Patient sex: F
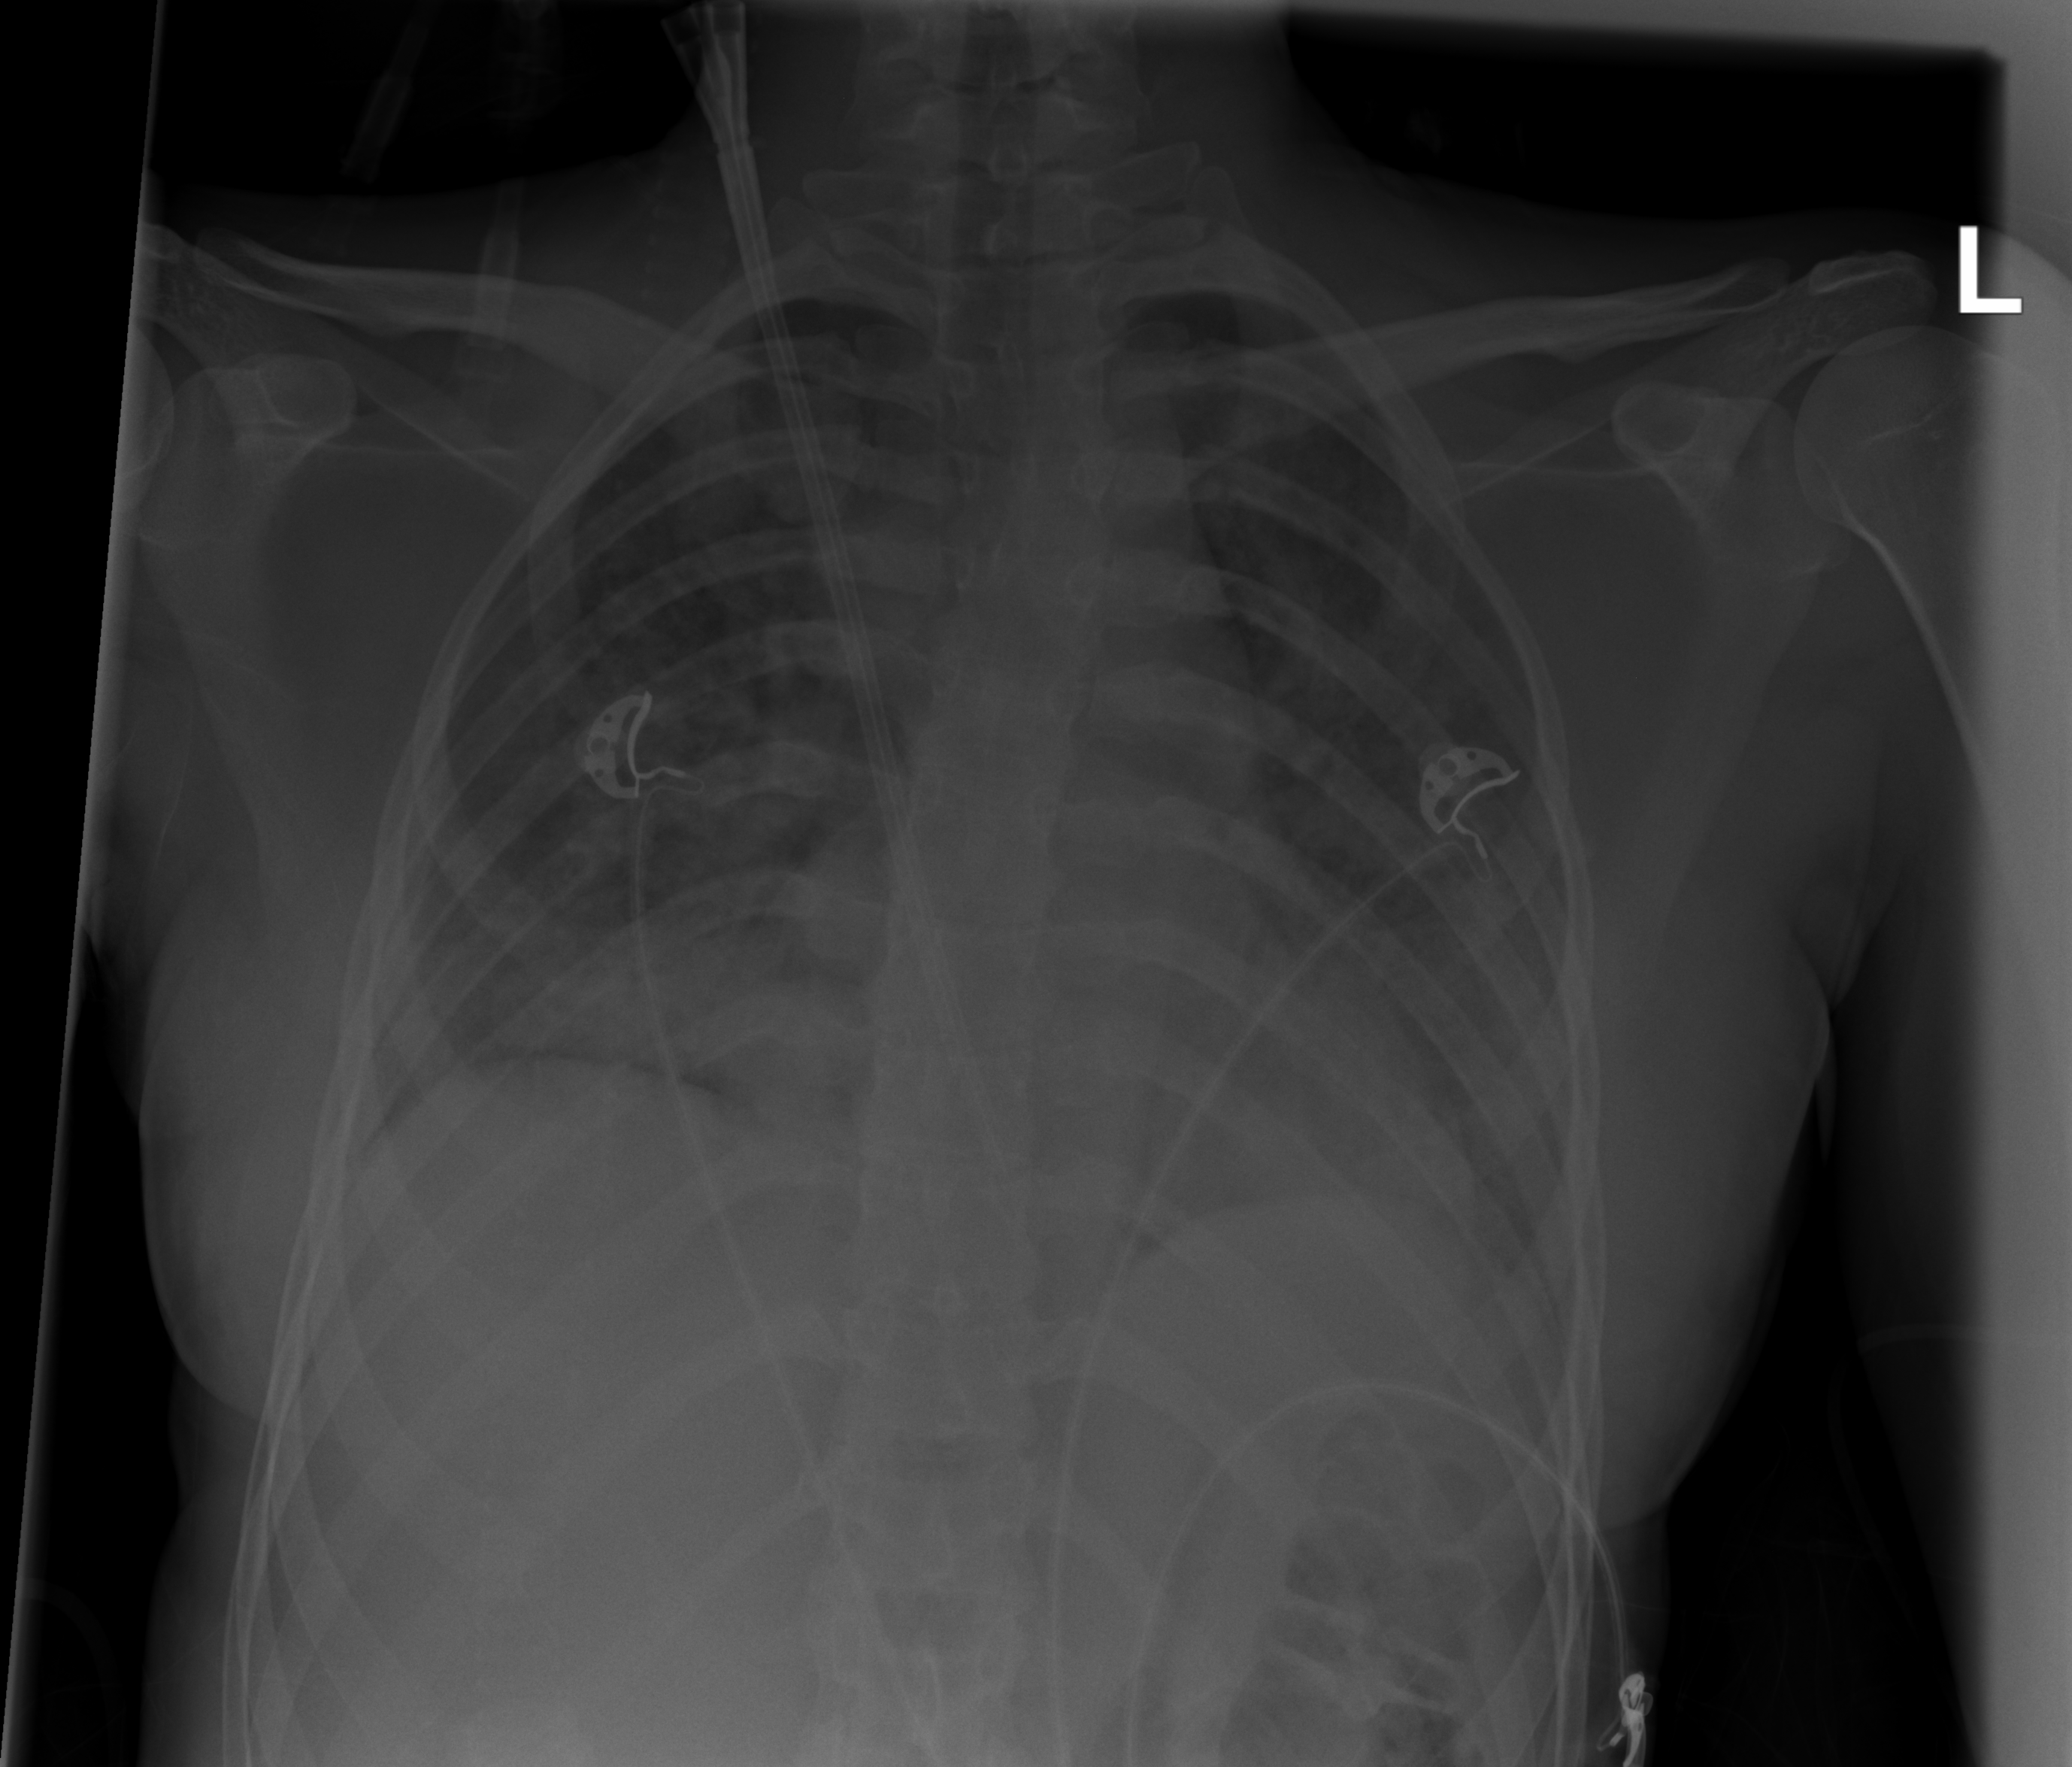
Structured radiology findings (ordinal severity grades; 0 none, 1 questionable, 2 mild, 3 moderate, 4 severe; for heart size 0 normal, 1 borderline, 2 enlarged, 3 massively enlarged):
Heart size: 2
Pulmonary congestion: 0
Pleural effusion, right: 0
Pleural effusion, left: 0
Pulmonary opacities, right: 3
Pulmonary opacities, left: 3
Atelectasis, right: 2
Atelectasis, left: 2